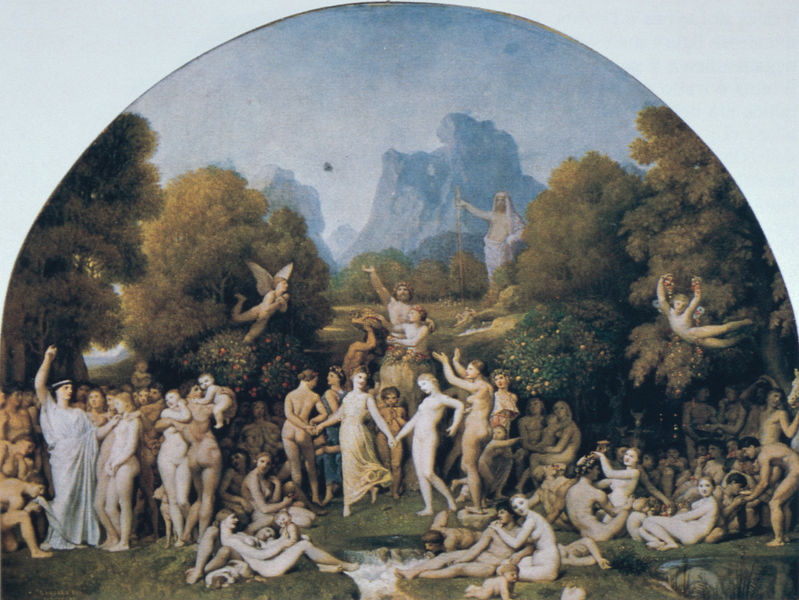
Titel: L'age d'or, Das goldene Zeitalter
Künstler: Jean Auguste Dominique Ingres
Standort: Cambridge (Massachusetts)
Institution: Fogg Art Museum
Schlagwörter: akt, baum, berg, blau, blätter, dunkel, felsen, flügel, gemälde, gott, haut, himmel, körper, laub, mann, nackt, wasser, weiß, wolken, akte, baden, badende, bäume, fluss, frauen, gelb, grün, landschaft, menschen, ocker, see, sitzen, teich, äste, bewegung, blumen, braun, frau, geste, grau, hintergrund, kleid, licht, männer, rücken, schmuck, gras, obst, wiese, beige, fest, menge, tanz, versammlung, feier, gelage, inkarnat, mensch, steine, öl, bach, ferne, natur, spiegelung, zweige, busch, büsche, gewässer, gewand, familie, gewänder, kind, tanzen, blässe, renaissance, tal, wald, wasserfall, fliegen, kinder, rund, stock, engel, früchte, garten, putte, trauben, apfel, orangen, äpfel, hintern, liebe, liegen, bogen, italien, stab, berge, fels, gebirge, farbe, herbst, baby, idylle, picknick, figuren, essen, nackte, liegend, freude, frühling, harmonie, bad, leiber, nacktheit, paradies, antike, idyll, nakt, viele, allegorie, kranz, mythologie, orgie, halbkreis, halbrund, tanzende, jesus, lanschaft, antik, götter, toga, nymphen, lieben, obstbäume, eden, erscheinung, venus, apfelbaum, hochzeit, arkadien, piknick, reigen, tunika, turban, putti, zitronen, familien, garten eden, puvis de chavannes, böcklin, muses, horizint, friede, quelle, mose, frauenakte, jungfrauen, tanzkleid, apfelsinenbaum, henri martin, s, sttab, fliegen#